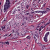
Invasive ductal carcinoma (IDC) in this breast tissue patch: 1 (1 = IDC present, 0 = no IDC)